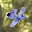
Label: 4